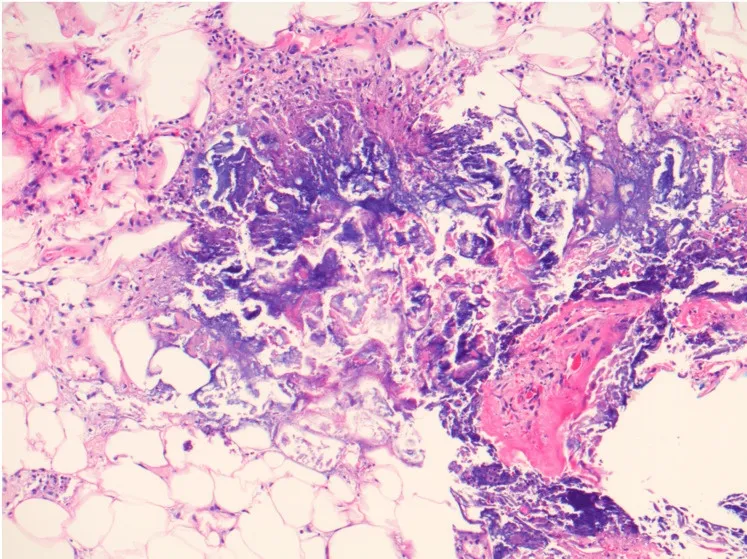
Hematoxylin and Eosin stain (100x) demonstrating ghosts of lipocytes surrounded by basophilic material and a mixed inflammatory cell infiltrate, consistent with pancreatic panniculitis.
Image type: pathology (h&e)